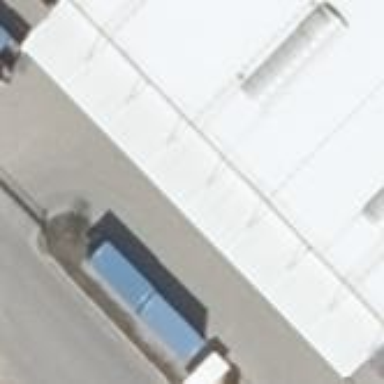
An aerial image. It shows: View of roof of building.